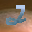
Label: 2